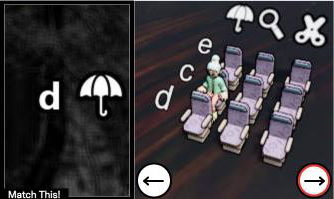
Task: seats
Answer: no